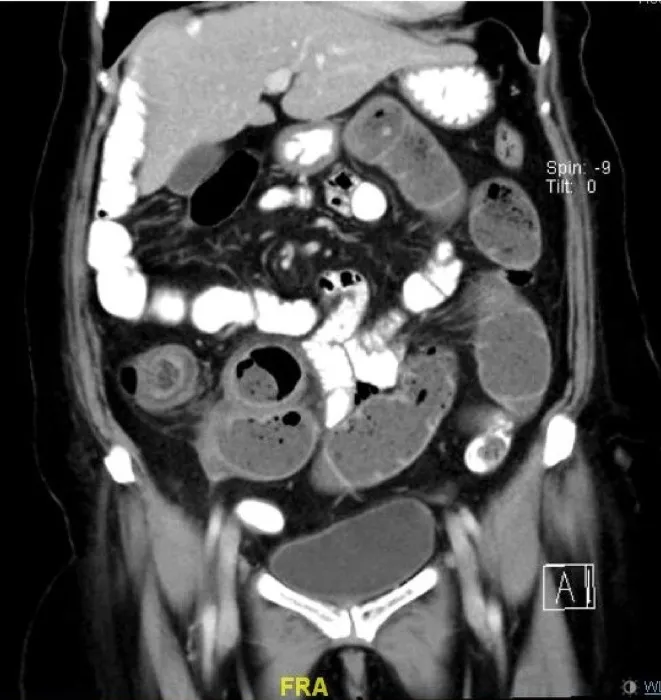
Intussusception seen on CT.
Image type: radiology (ct)